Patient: sex F, age 36
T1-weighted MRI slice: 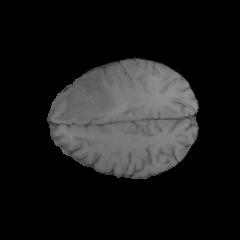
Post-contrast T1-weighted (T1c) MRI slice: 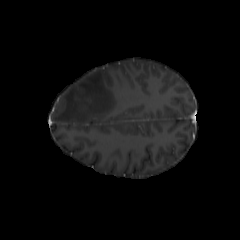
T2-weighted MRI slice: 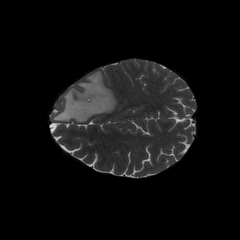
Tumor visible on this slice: yes
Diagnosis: Glioblastoma, IDH-wildtype
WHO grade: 4